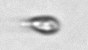
Label: Cryptophyta